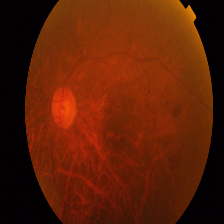
Diabetic retinopathy grade: Proliferative DR